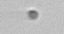
Label: nanoplankton_mix